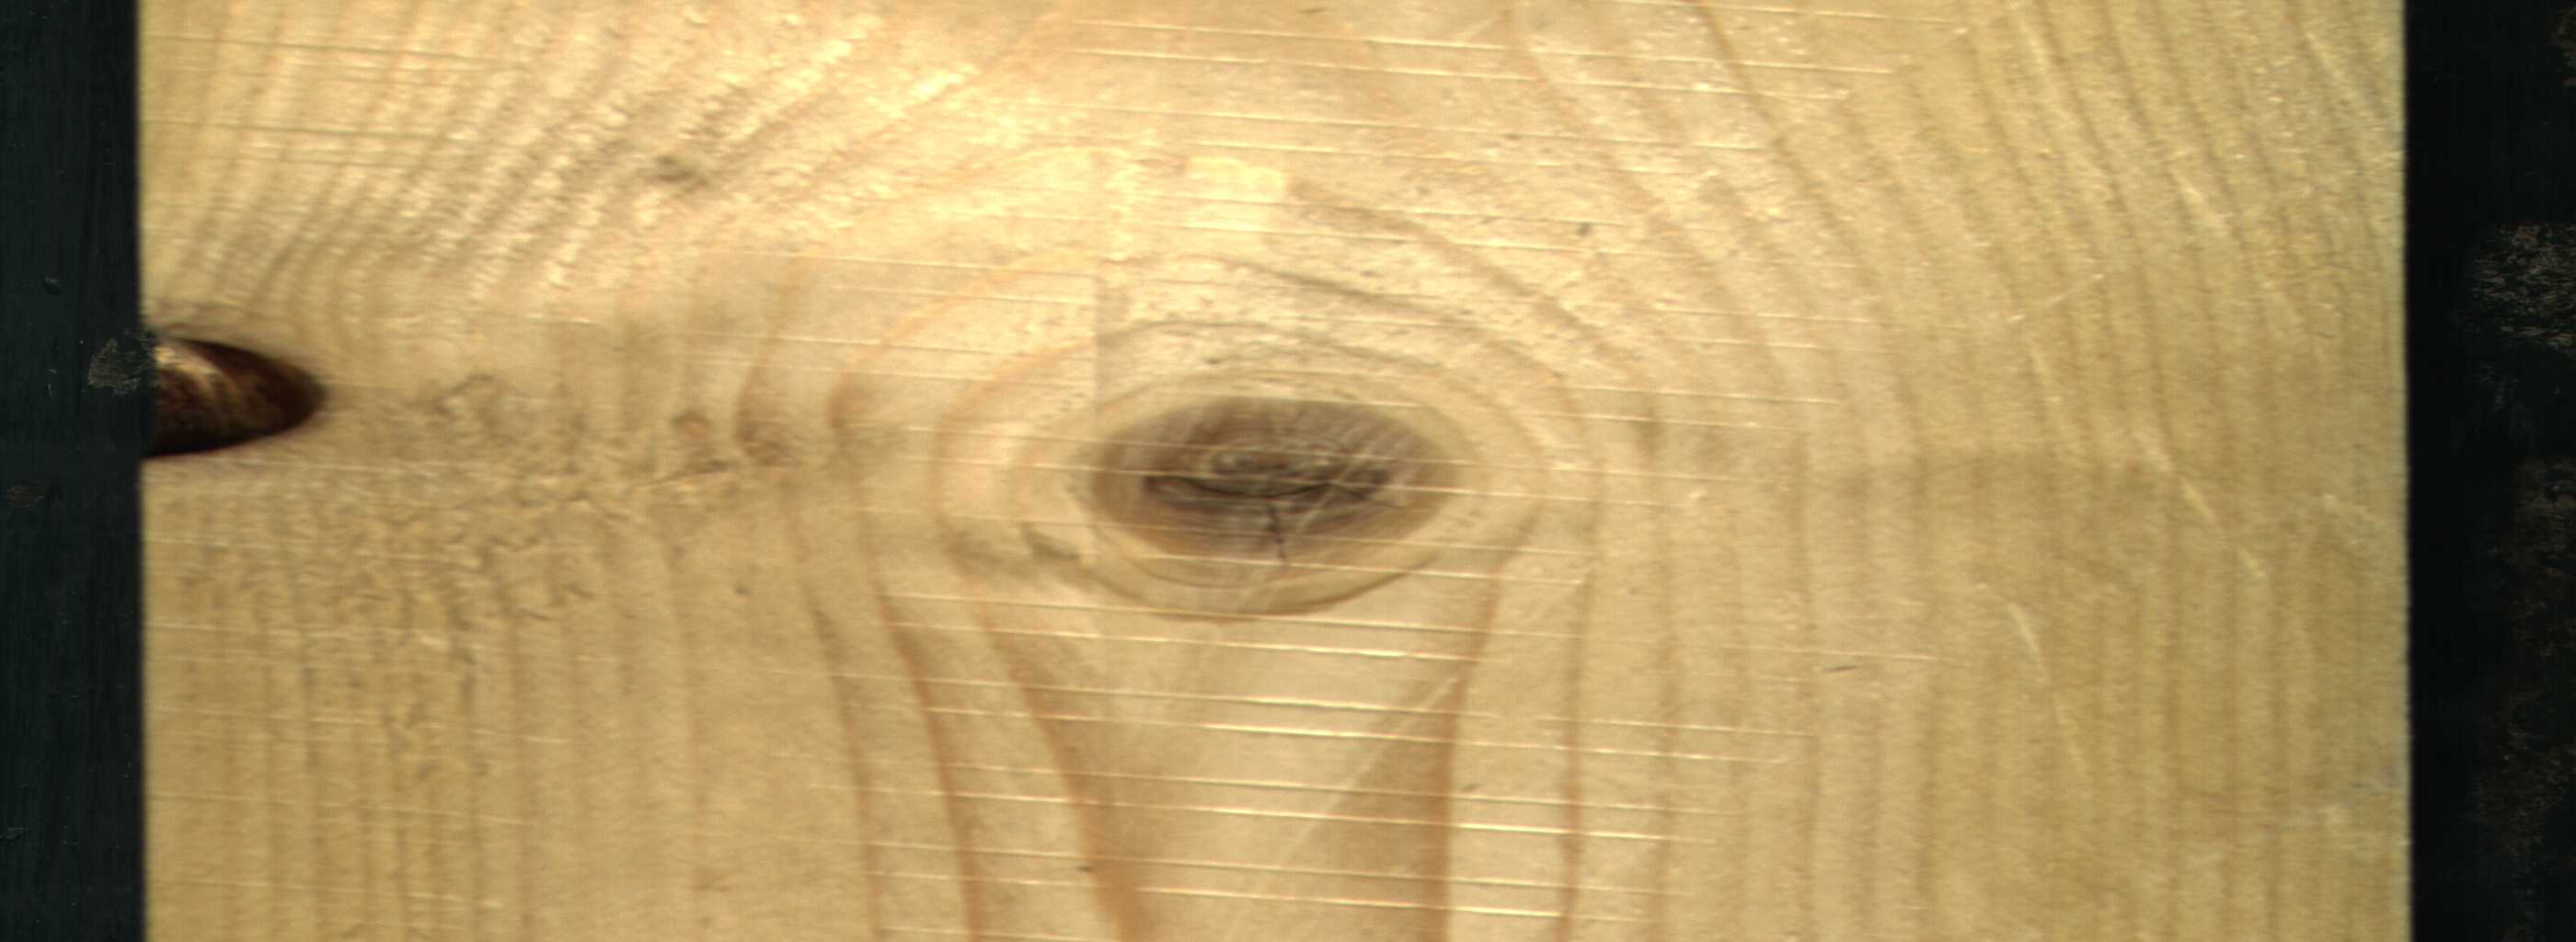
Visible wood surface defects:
Knot_missing
Live_Knot